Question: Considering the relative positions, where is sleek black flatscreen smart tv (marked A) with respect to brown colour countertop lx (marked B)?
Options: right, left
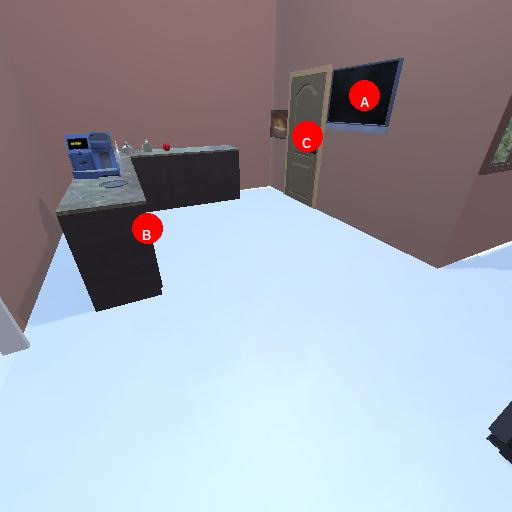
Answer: right